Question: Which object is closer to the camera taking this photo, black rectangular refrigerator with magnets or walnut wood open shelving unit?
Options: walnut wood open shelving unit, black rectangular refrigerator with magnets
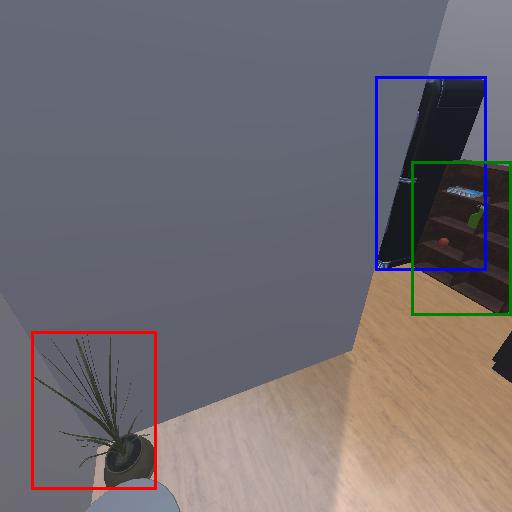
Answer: walnut wood open shelving unit